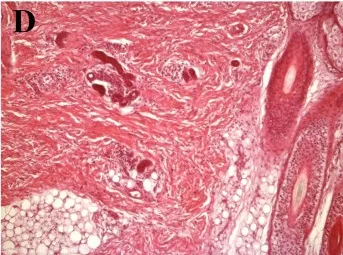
Histology results. (D) Hair follicles.
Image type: pathology (h&e)